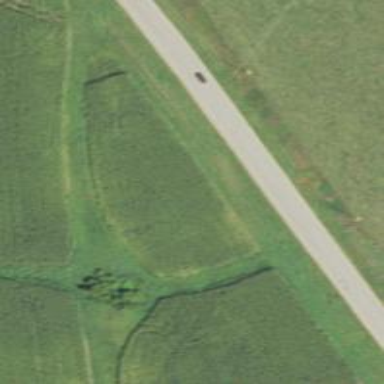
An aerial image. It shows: Secondary road.